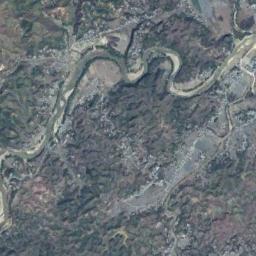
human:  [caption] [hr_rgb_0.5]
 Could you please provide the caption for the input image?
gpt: The yellow river goes through the mountainous area .

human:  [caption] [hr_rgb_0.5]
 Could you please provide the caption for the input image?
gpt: A winding, Light green river with many tributaries, White sandy land near the river, And green and brown mixed land on both sides .

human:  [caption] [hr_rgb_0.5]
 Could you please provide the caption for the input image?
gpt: The river goes through bare land and green trees .

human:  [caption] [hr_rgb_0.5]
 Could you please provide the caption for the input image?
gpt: The river is surrounded by trees .

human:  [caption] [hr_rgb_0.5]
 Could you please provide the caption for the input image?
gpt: There are some green meadows and bare land around the river .